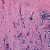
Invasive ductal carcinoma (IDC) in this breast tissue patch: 0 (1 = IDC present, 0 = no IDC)